Question: Hi I'm am sure this is a silly mistake but I have been staring at this the past 20mins to
no avail. I have an array 'balance[]' that is populated with two values for 'balance[0]'
and 'balance[1]'. These are populated within the first for loop however when I go to use these values outside after this the array 'balance[0]' is empty.
Below is my code and output:
'''
for ($i=0; $i<$counter; $i++){
$x = mysql_query("
SELECT 'outputValue' FROM 'output' WHERE 'outputType'= 'balance' && 'period'= '6' && teamID = '$ID[$i]'
")or die($x."<br/><br/>".mysql_error());
// set ID's = to a variable and now get Outputs for each variable(teamID)
$balance = array();
$row = mysql_fetch_assoc($x);
echo $i." = I<br/>";
$balance[$i] = $row['outputValue'];
echo "Team ".$i."Balance = ".$balance[$i]."<br/>";
}
for ($i=0; $i<$counter; $i++){
echo "Team ".$i."Balance = ".$balance[$i]."<br/>";
}
'''

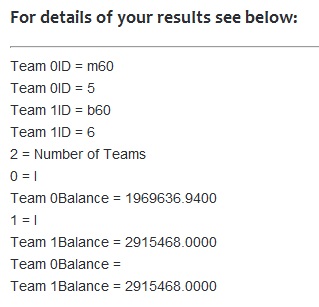
Answer: You're initializing the '$balance' inside of the loop. On each 'for' loop iteration, the '$balance' value is rewritten with an empty 'array()'.
On the first iteration, the '$balance' is set to an empty array, and then the '$balance[0]' is set.
On the second iteration, the '$balance' is set to an empty array again, and then the '$balance[1]' is set.
So, after the loop, the '$balance' will only contain one element at the index of '$counter-1'.